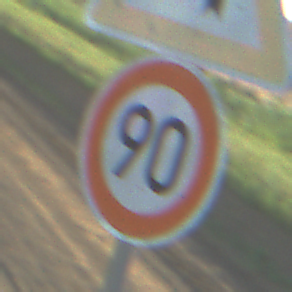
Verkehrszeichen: Geschwindigkeit90
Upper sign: KurveLinks
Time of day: SunriseSunset
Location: Outdoor (Nature)
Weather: Clear
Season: NotSpecified
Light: Natural